Question: '''
arrays = [['indcator_1', 'indcator_1', 'indcator_2', 'indcator_2', 'indcator_3', 'indcator_3', 'indcator_4', 'indcator_4'], ['2018', '2019', '2018', '2019', '2018', '2019', '2018', '2019']]
tuples = list(zip(*arrays))
index = pd.MultiIndex.from_tuples(tuples, names=['indicators', 'state'])
df = pd.DataFrame(np.random.randn(3, 8), index=['AZ', 'CA', 'IL'], columns=index)
df
Out[5]:
indicators indcator_1 indcator_2 indcator_3 state 2018 2019 2018 2019 2018 2019
AZ 0.823890 0.165838 -1.207324 0.991570 0.424288 -0.697368
CA 0.323375 -1.301540 1.245174 -0.542040 -0.305037 -0.148536
IL 0.283575 0.095836 0.542553 -0.179618 1.989065 0.914899
indicators indcator_4
state 2018 2019
AZ -1.544907 -0.286541
CA 1.168241 1.702455
IL 0.524246 2.031239
'''
I want to reshape it like:

Is there a way to do that? I could not find a solution for this specific case anywhere.
Sorry for the bad presentation of the question. I'm new here.
Thanks for the help!
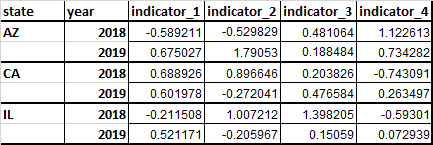
Answer: Have you tried <URL>?
'''
df.stack()
'''